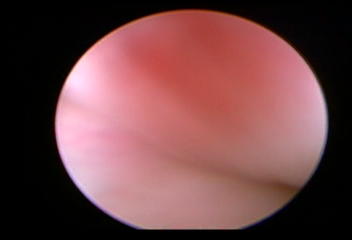
Modality: WLC
Class: Normal mucosa
Bladder cancer association: No